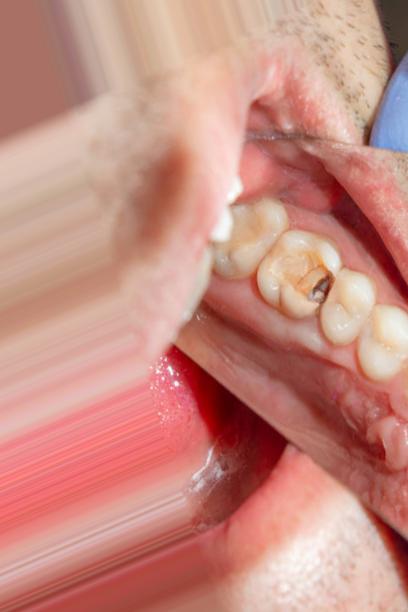
Condition: Caries